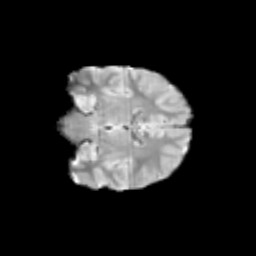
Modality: T2w
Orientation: coronal
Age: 11
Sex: male
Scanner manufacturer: siemens
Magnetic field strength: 3 T
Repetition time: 3.8 s
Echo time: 0.07 s